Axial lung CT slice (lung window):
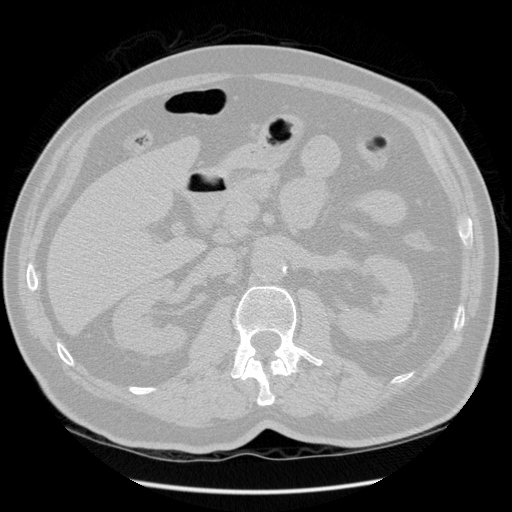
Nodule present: no